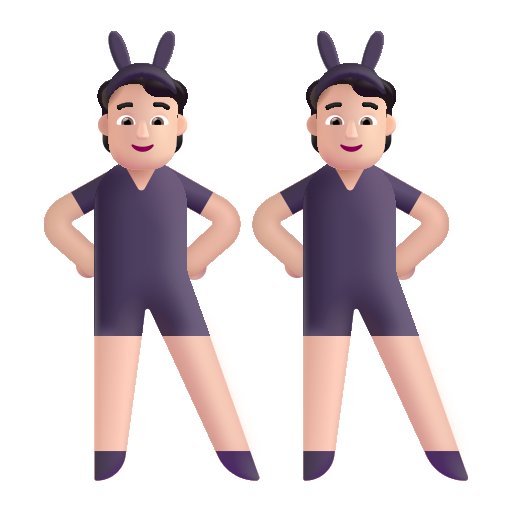
person with bunny ears color light